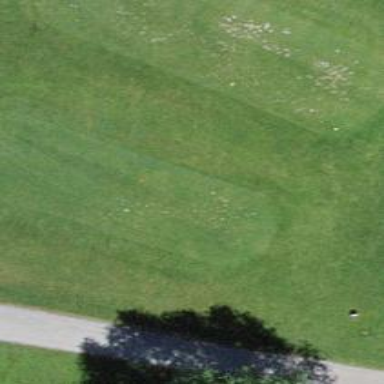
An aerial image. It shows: Golf tee on grassy land.